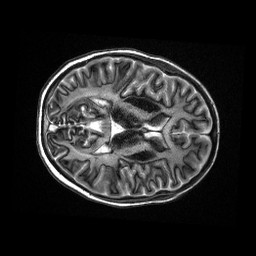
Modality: MP2RAGE
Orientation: axial
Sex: female
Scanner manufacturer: siemens
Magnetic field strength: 3 T
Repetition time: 5 s
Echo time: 0.00355 s